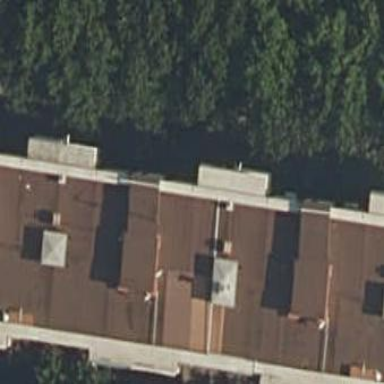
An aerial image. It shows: Image showing building with apartments.